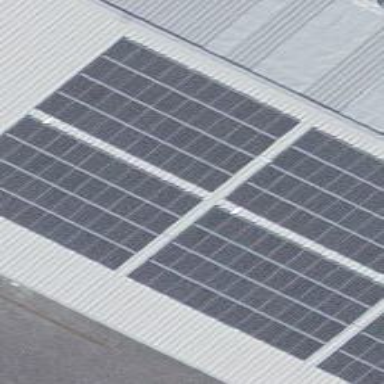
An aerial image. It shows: Solar power generator using photovoltaic panels.